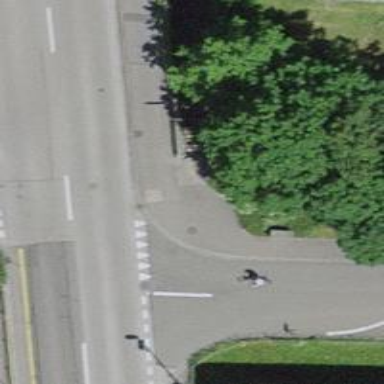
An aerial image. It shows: Footway along the road.